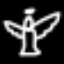
Label: angel